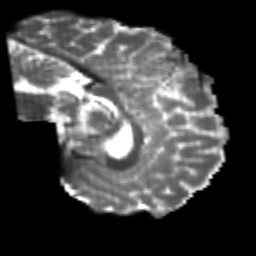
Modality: T2w
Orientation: sagittal
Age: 25
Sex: male
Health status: healthy
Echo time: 0.074 s